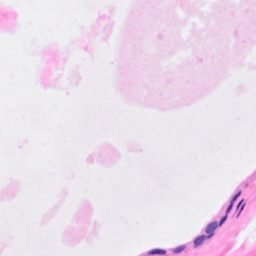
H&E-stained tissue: Breast